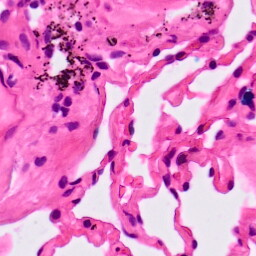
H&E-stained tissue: Lung